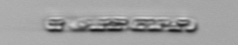
Label: Dactyliosolen_fragilissimus